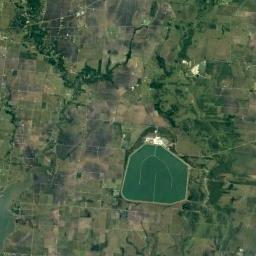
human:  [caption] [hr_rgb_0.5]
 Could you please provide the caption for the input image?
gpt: On the ground with lush green vegetation, There is an almost square green lake .

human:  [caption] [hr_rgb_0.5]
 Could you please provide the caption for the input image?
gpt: The lake lies in farmland and the water is deep green .

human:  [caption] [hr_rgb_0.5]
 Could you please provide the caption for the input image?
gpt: The lake is very small .

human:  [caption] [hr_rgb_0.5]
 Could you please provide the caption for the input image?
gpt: There are many trees around the lake .

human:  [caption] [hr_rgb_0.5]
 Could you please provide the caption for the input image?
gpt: There are many green farmlands around the green lake .